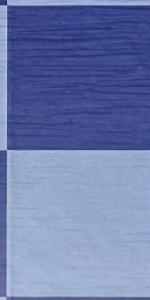
Label: Empty